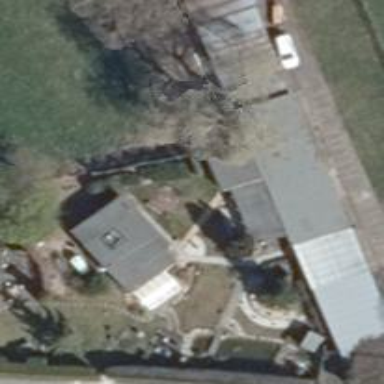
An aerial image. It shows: Group of garages.